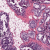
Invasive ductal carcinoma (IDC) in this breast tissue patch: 0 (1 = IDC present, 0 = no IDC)